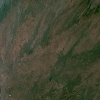
Label: land